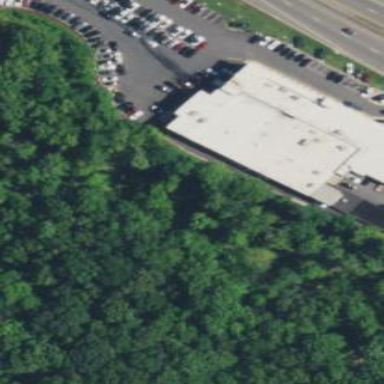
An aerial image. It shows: Car shop building.